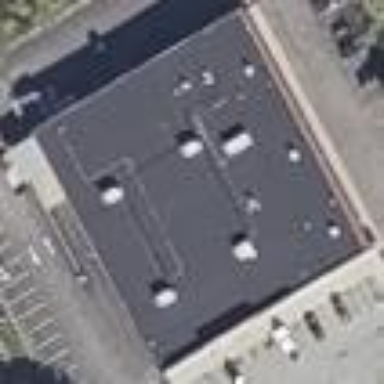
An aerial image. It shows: Retail building housing car repair shop.